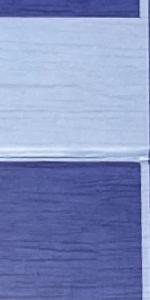
Label: Empty